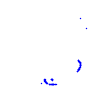
Particle: proton